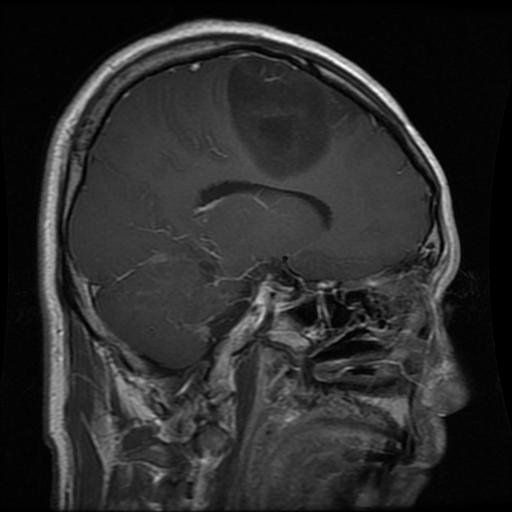
Label: glioma